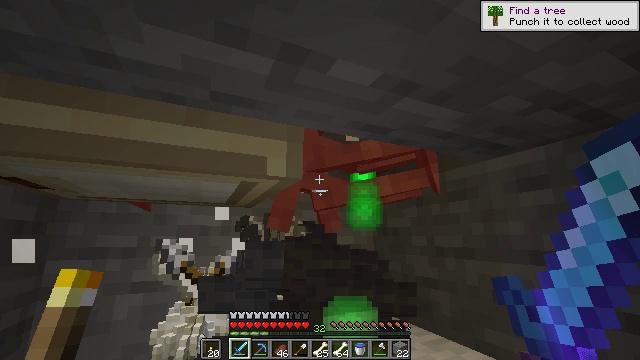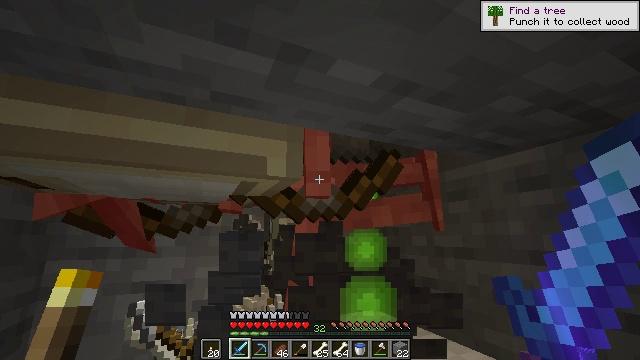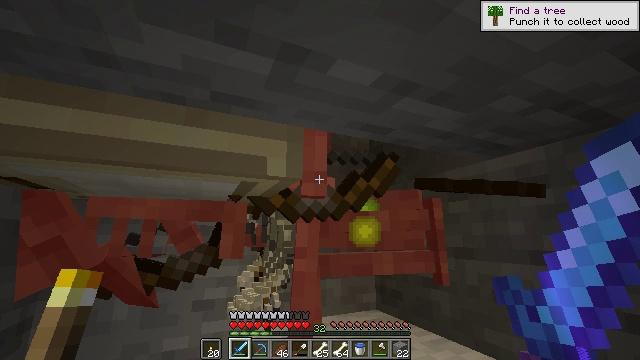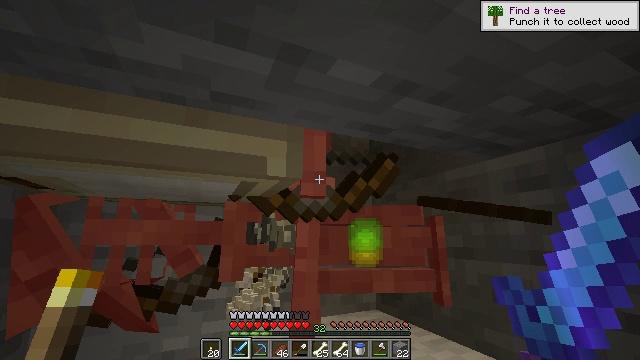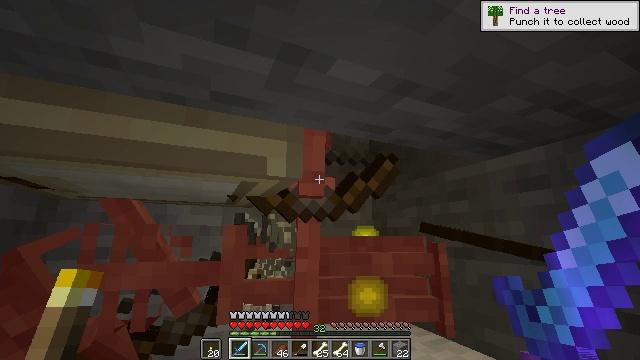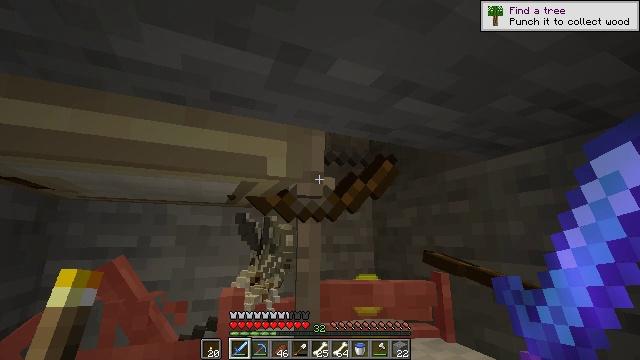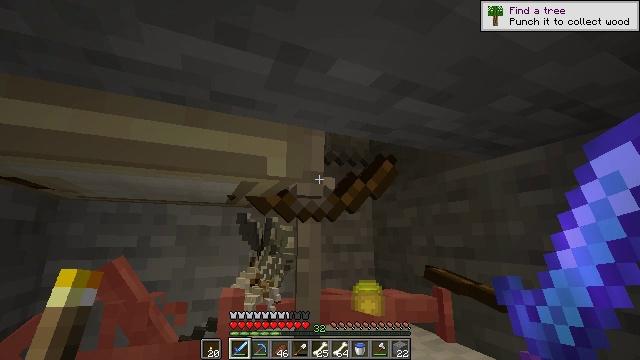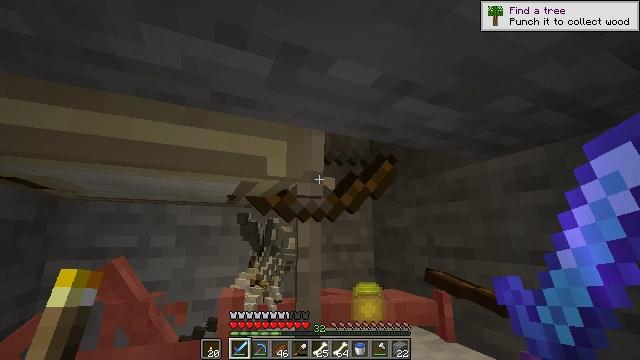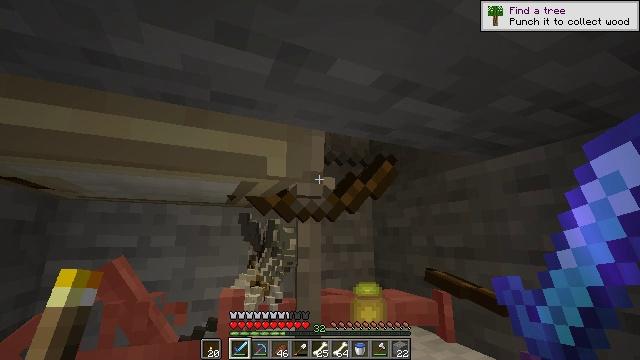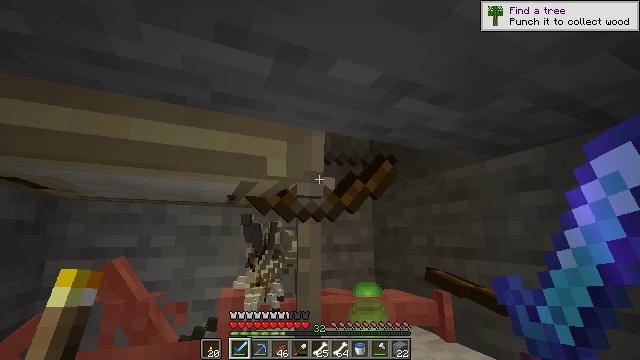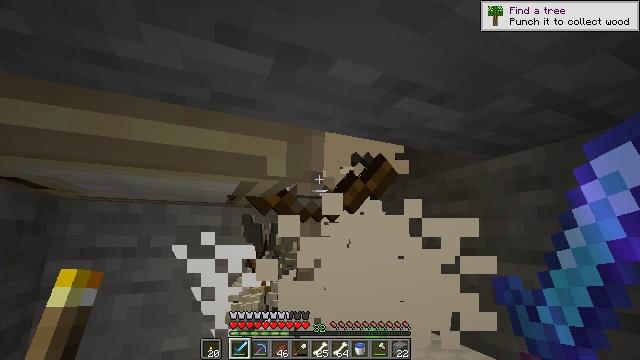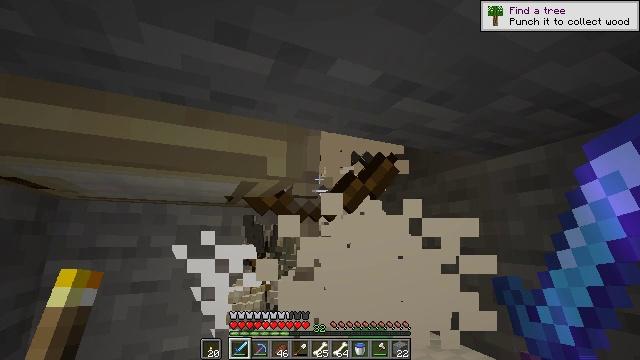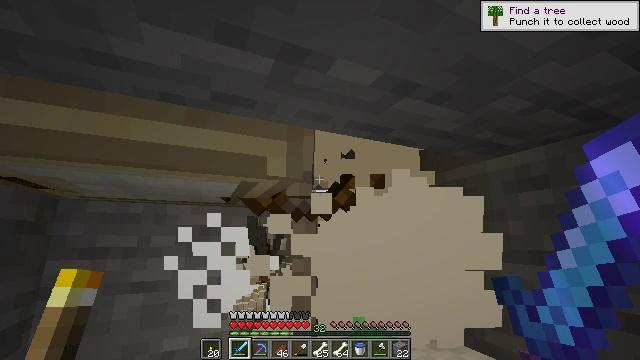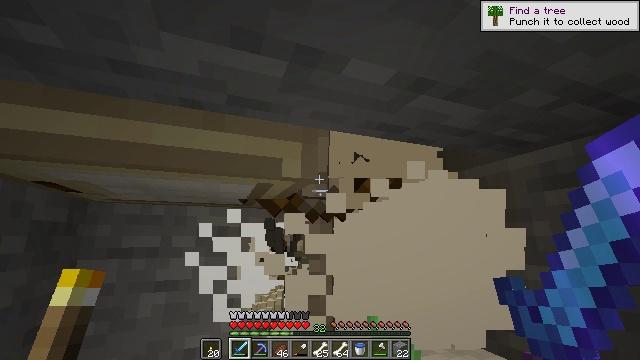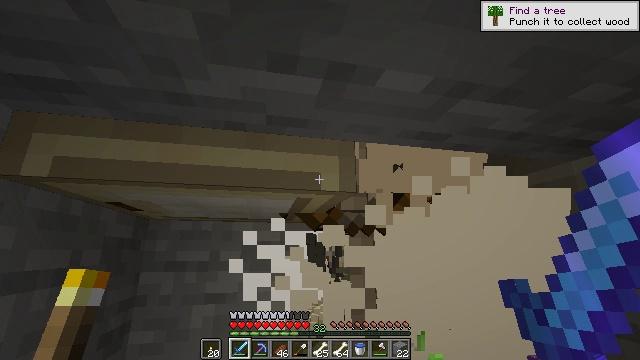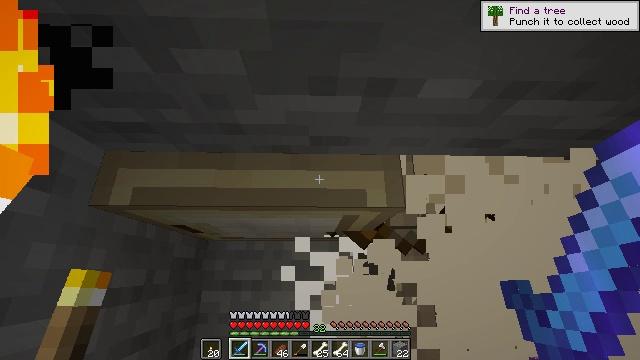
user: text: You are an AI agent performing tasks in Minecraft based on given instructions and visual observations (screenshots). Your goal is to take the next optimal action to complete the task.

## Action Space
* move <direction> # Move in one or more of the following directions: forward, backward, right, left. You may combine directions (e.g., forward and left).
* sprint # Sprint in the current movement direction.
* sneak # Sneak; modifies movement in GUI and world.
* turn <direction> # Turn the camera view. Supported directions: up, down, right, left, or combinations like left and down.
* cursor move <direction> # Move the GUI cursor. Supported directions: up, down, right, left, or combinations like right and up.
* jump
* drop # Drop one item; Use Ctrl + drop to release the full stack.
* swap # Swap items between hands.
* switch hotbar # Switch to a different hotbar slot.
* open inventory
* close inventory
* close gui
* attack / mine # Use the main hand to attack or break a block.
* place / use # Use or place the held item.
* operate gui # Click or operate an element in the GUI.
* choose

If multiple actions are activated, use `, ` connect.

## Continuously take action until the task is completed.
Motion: motion action
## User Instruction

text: Kill a skeleton.
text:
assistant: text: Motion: no_op
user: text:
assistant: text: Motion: no_op
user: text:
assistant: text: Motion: no_op
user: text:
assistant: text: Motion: no_op
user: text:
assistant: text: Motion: no_op
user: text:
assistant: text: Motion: no_op
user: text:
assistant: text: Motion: no_op
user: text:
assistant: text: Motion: no_op
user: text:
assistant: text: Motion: no_op
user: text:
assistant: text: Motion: no_op
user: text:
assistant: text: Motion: no_op
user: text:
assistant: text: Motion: no_op
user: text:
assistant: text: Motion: turn left
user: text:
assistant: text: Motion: turn left and up
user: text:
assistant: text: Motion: turn left and up
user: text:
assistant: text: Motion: no_op
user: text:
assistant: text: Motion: no_op
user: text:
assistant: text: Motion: use / place
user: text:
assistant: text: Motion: use / place
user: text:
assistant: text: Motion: use / place
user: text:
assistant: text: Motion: no_op
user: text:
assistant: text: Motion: no_op
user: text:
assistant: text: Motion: turn right and down
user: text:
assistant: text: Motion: turn right and down
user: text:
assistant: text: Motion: turn right and down
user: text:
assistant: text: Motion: turn right and down
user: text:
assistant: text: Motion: turn right
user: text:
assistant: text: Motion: no_op
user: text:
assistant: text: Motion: no_op
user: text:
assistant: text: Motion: no_op